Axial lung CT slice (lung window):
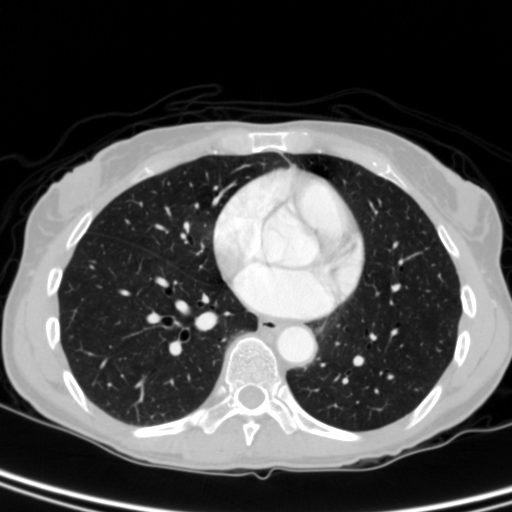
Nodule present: no